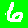
Digit: 6